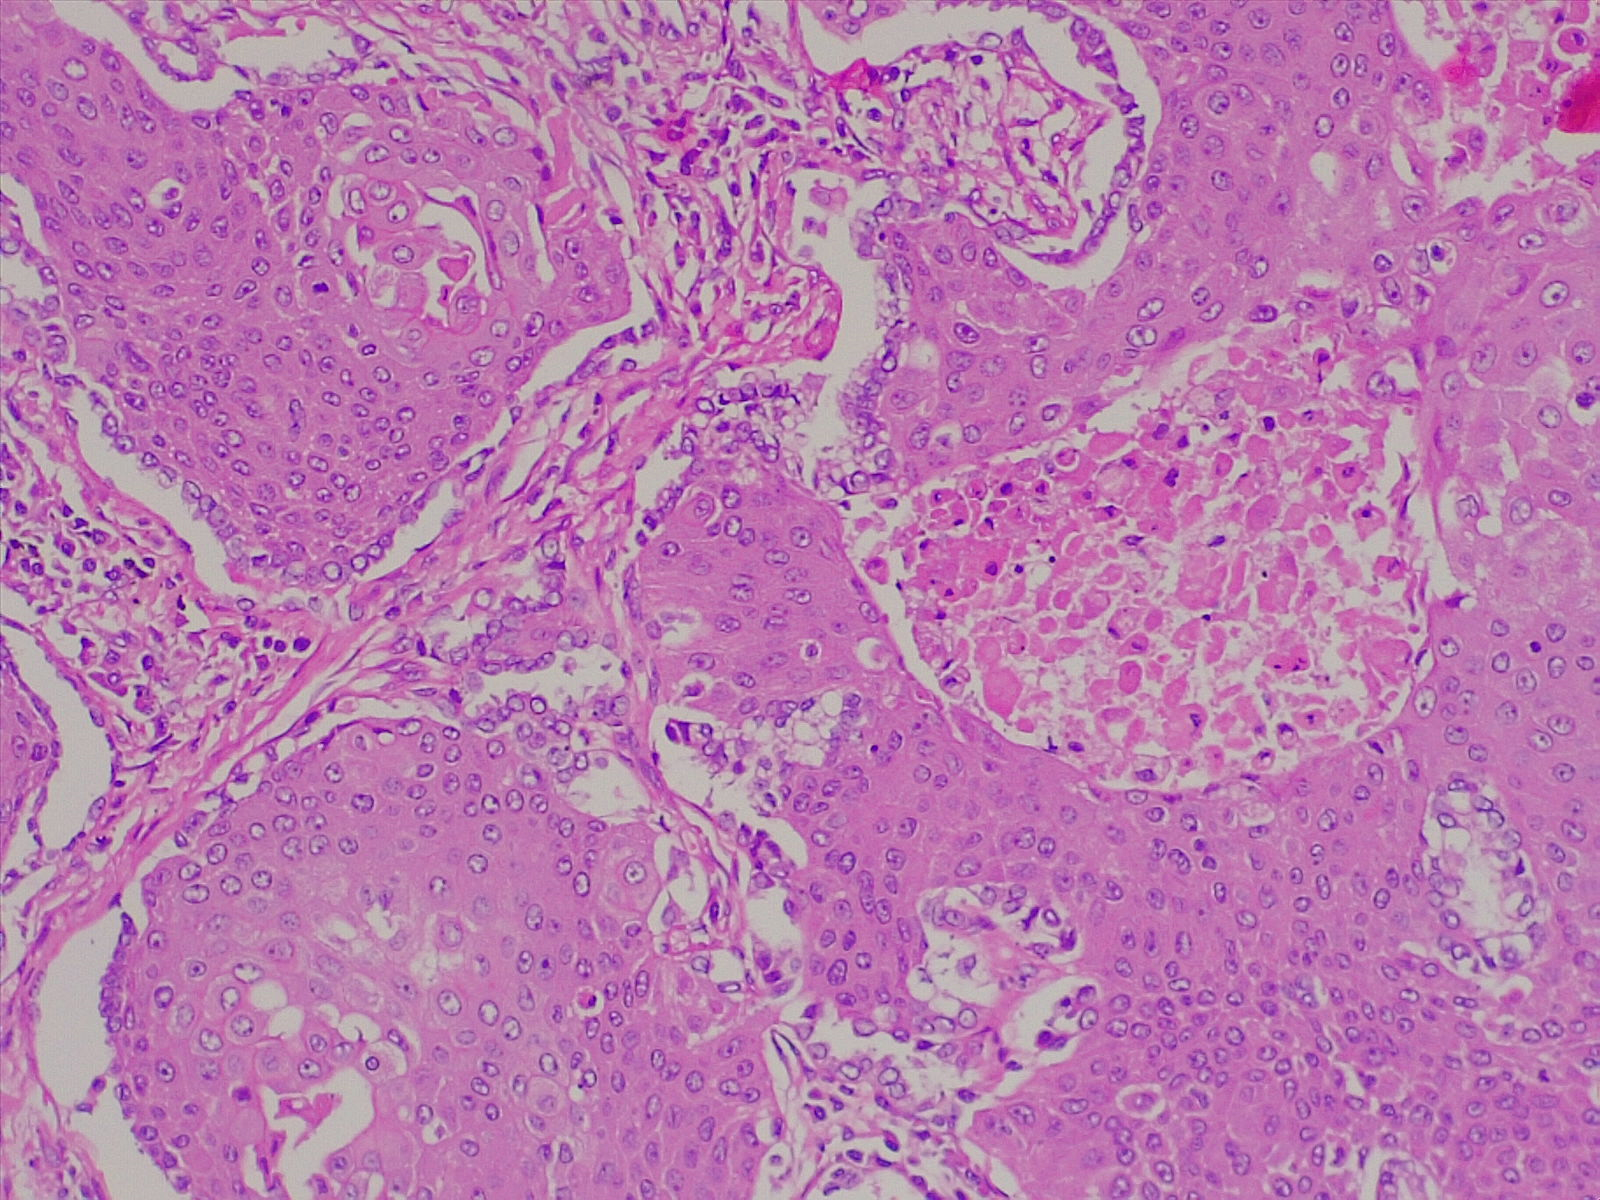
Label: lung squamous cell carcinoma, well differentiated